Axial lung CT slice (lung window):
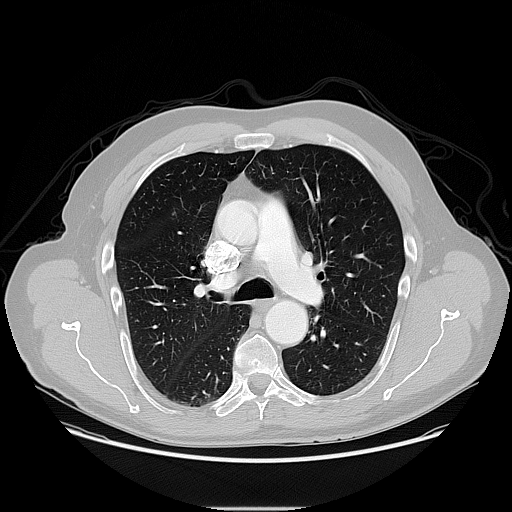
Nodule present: no